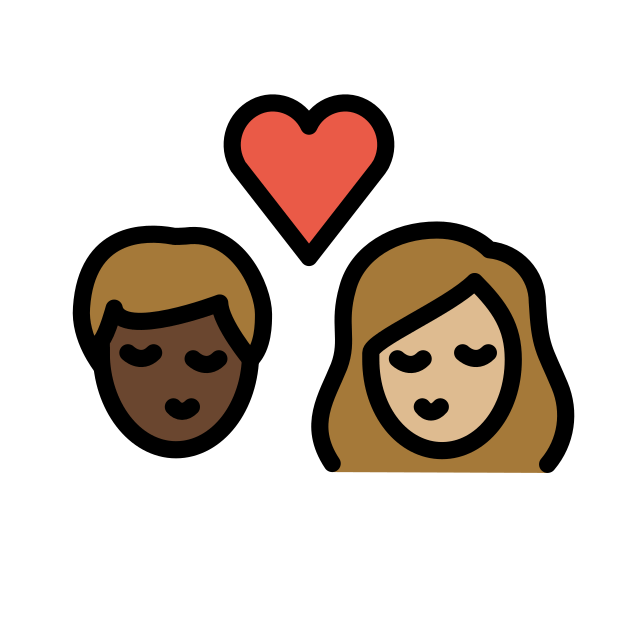
kiss: person, person, dark skin tone, medium-light skin tone